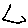
Label: triangle